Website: home-depot
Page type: account-dashboard
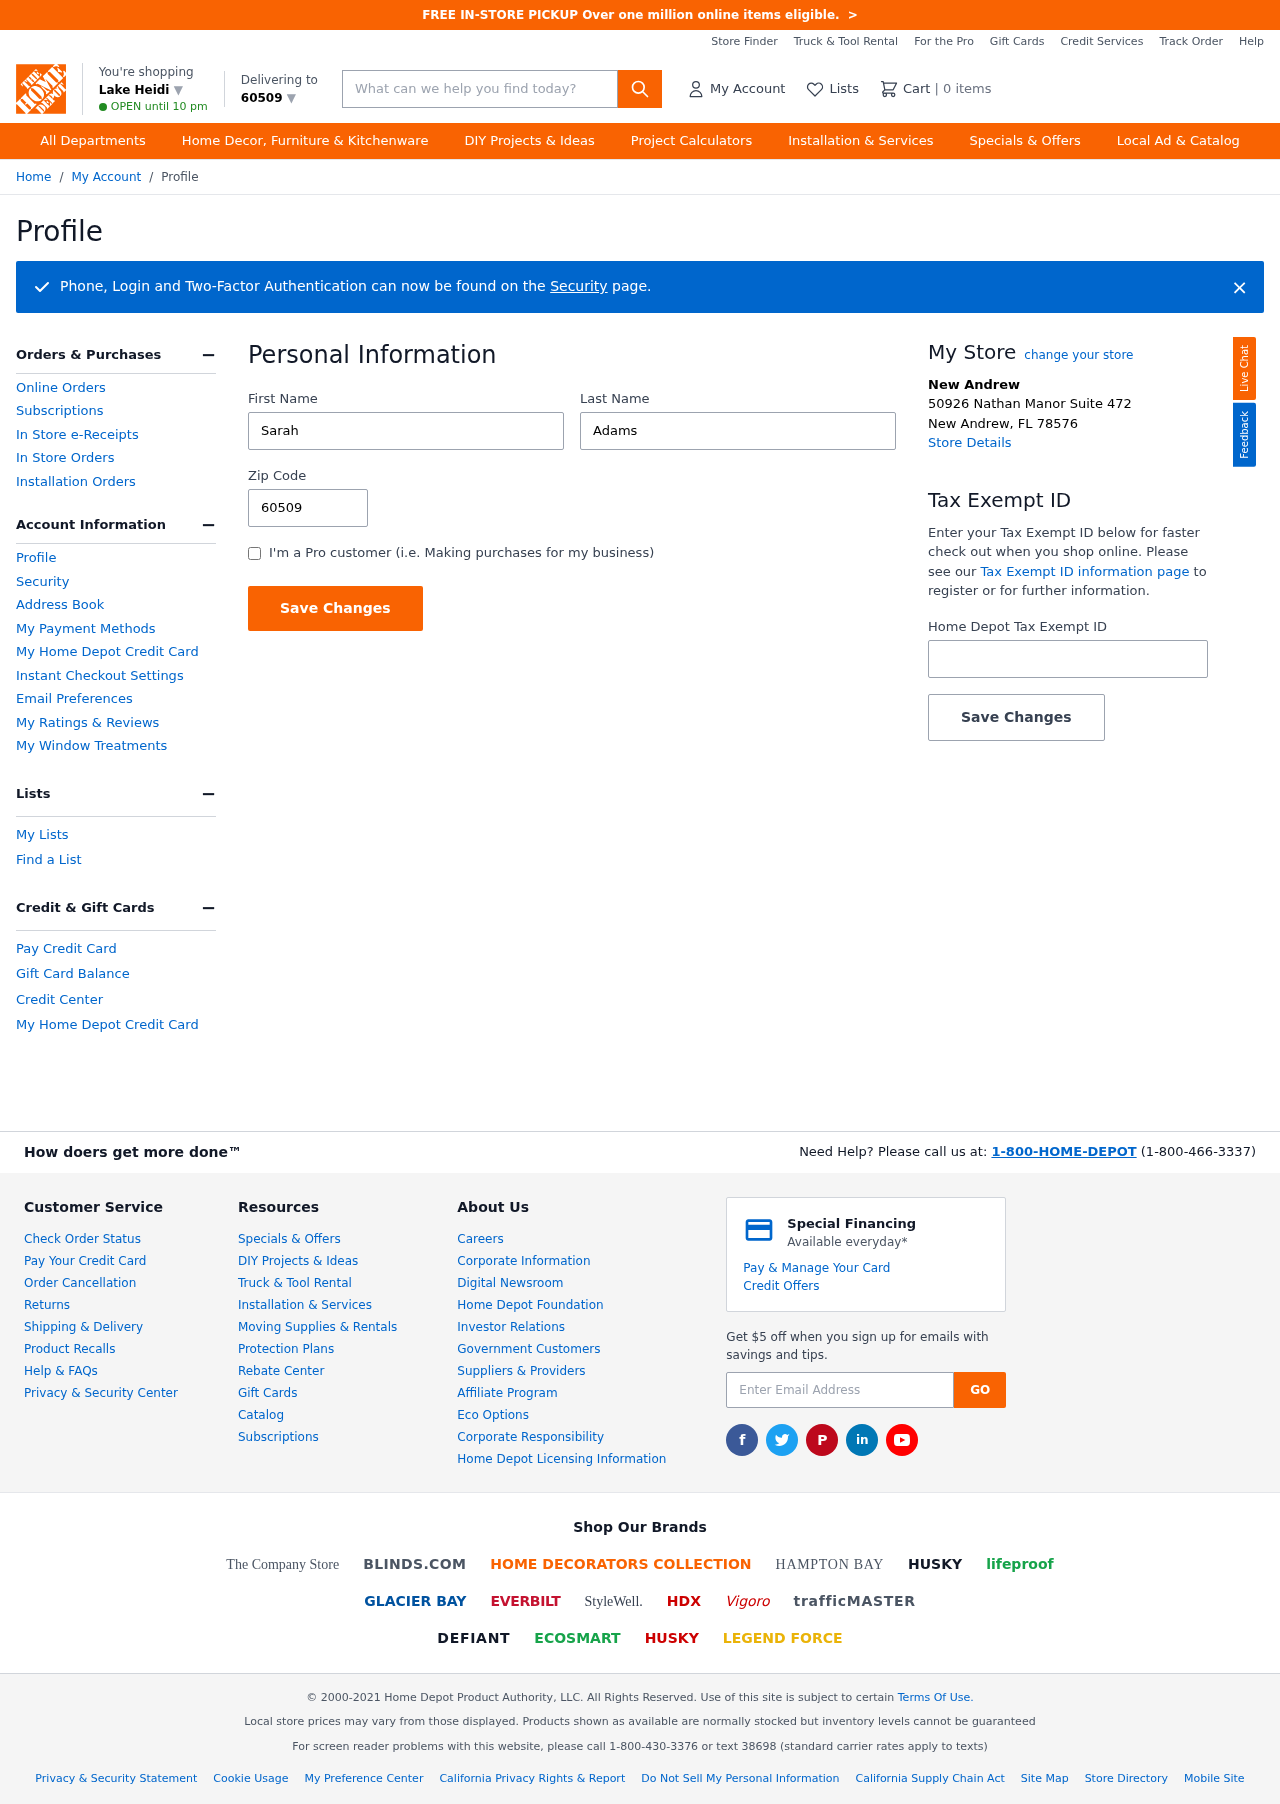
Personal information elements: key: PII_CITY
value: Lake Heidi ▼
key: PII_FIRSTNAME
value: Sarah
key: PII_LASTNAME
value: Adams
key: PII_LOCATION1_CITY
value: New Andrew
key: PII_LOCATION1_CITY_STATE_ZIP
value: New Andrew, FL 78576
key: PII_LOCATION1_STREET
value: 50926 Nathan Manor Suite 472
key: PII_POSTCODE
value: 60509 ▼
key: PII_POSTCODE
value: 60509
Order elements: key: ORDER_NUM_ITEMS
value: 0
Search elements: key: HEADER_SEARCH
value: What can we help you find today?